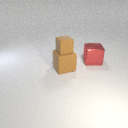
large brown rubber cube to the left of large red metal cube